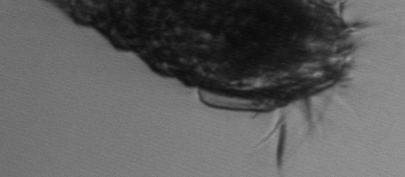
Label: Laboea_strobila